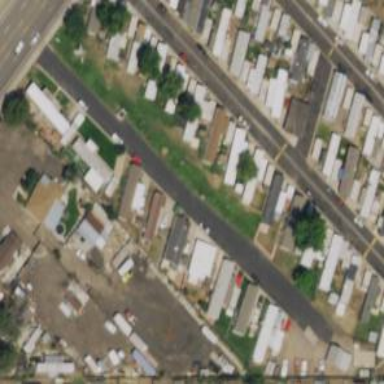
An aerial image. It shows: Trailer park.